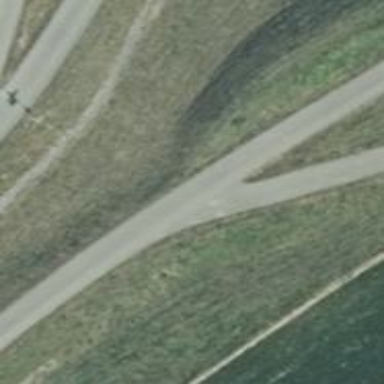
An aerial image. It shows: Asphalt track with grade1 tracktype.